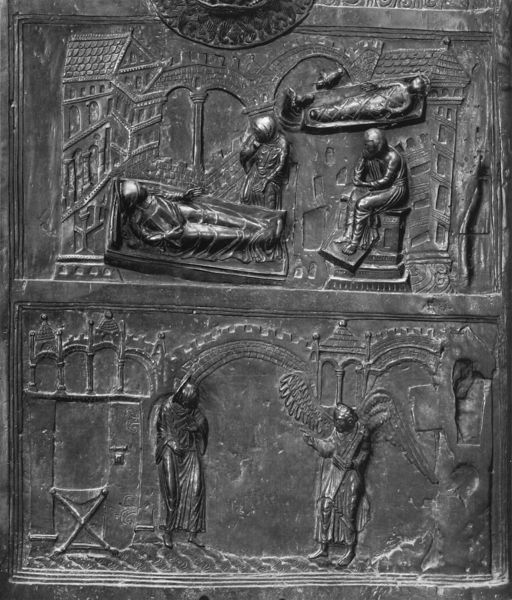
Titel: Bernwardstür im Westportal des Hildesheimer Doms
Standort: Hildesheim, Dom (EU - D - Nds)
Schlagwörter: flügel, mann, schlaf, menschen, sitzen, stadt, hut, männer, stuhl, tür, dach, gebäude, haus, bart, architektur, bibel, geschichte, stein, toter, trauer, häuser, brücke, kirche, sitzend, stehend, engel, relief, bogen, italien, schemel, rundbogen, thron, detail, bett, metall, bronze, liegend, tor, foto, messing, religion, schwarzweiß, tote, liege, sarg, florenz, maria, sitzender, guss, verkündigung, liegender, särge, #sitzender, löwentür, bärentür